Question: I've created a ViewController with a custom xib file. Insider I have a carefully placed view named 'holderView' with the appropriate constraints:

In the controller, i have the following code:
'''
override func viewDidAppear(animated: Bool) {
super.viewDidAppear(animated)
println(holderView.bounds)
println(holderView.frame)
}
'''
I get this values, instead of the real ones:
'''
(0.0,0.0,320.0,568.0)
(0.0,0.0,320.0,568.0)
'''
Does anyone have an idea why this is happening? I've tried the exact same code and view inside a normal storyboard and it works ok. The viewController is loaded and attached by a 'PageViewController'.
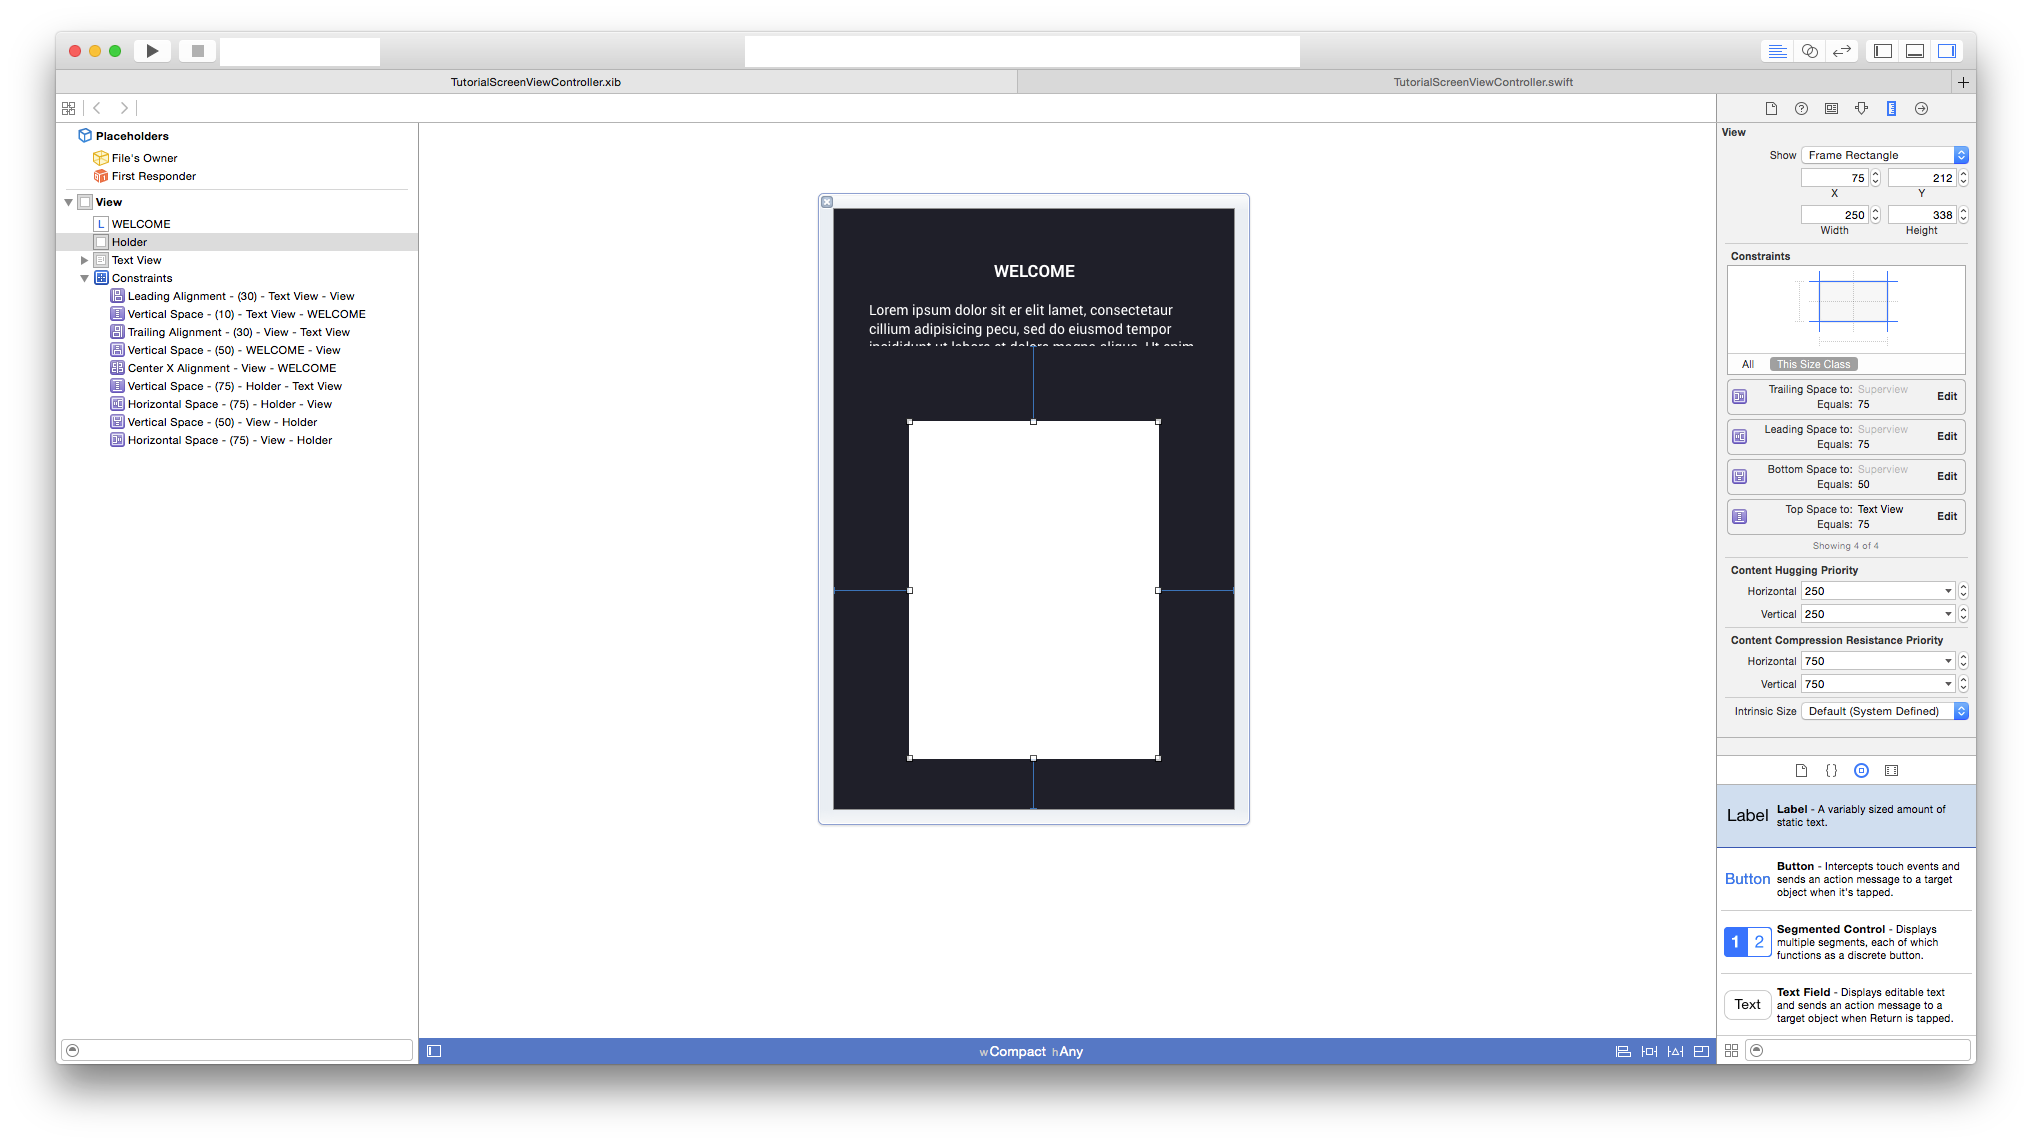
Answer: Auto layout delays the time to draw the subview. See if this works to get the view dimensions:
'''
override func viewDidLayoutSubviews() {
println(self.holderView.frame.size)
}
'''
can use height, width, etc.